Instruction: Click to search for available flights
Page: home
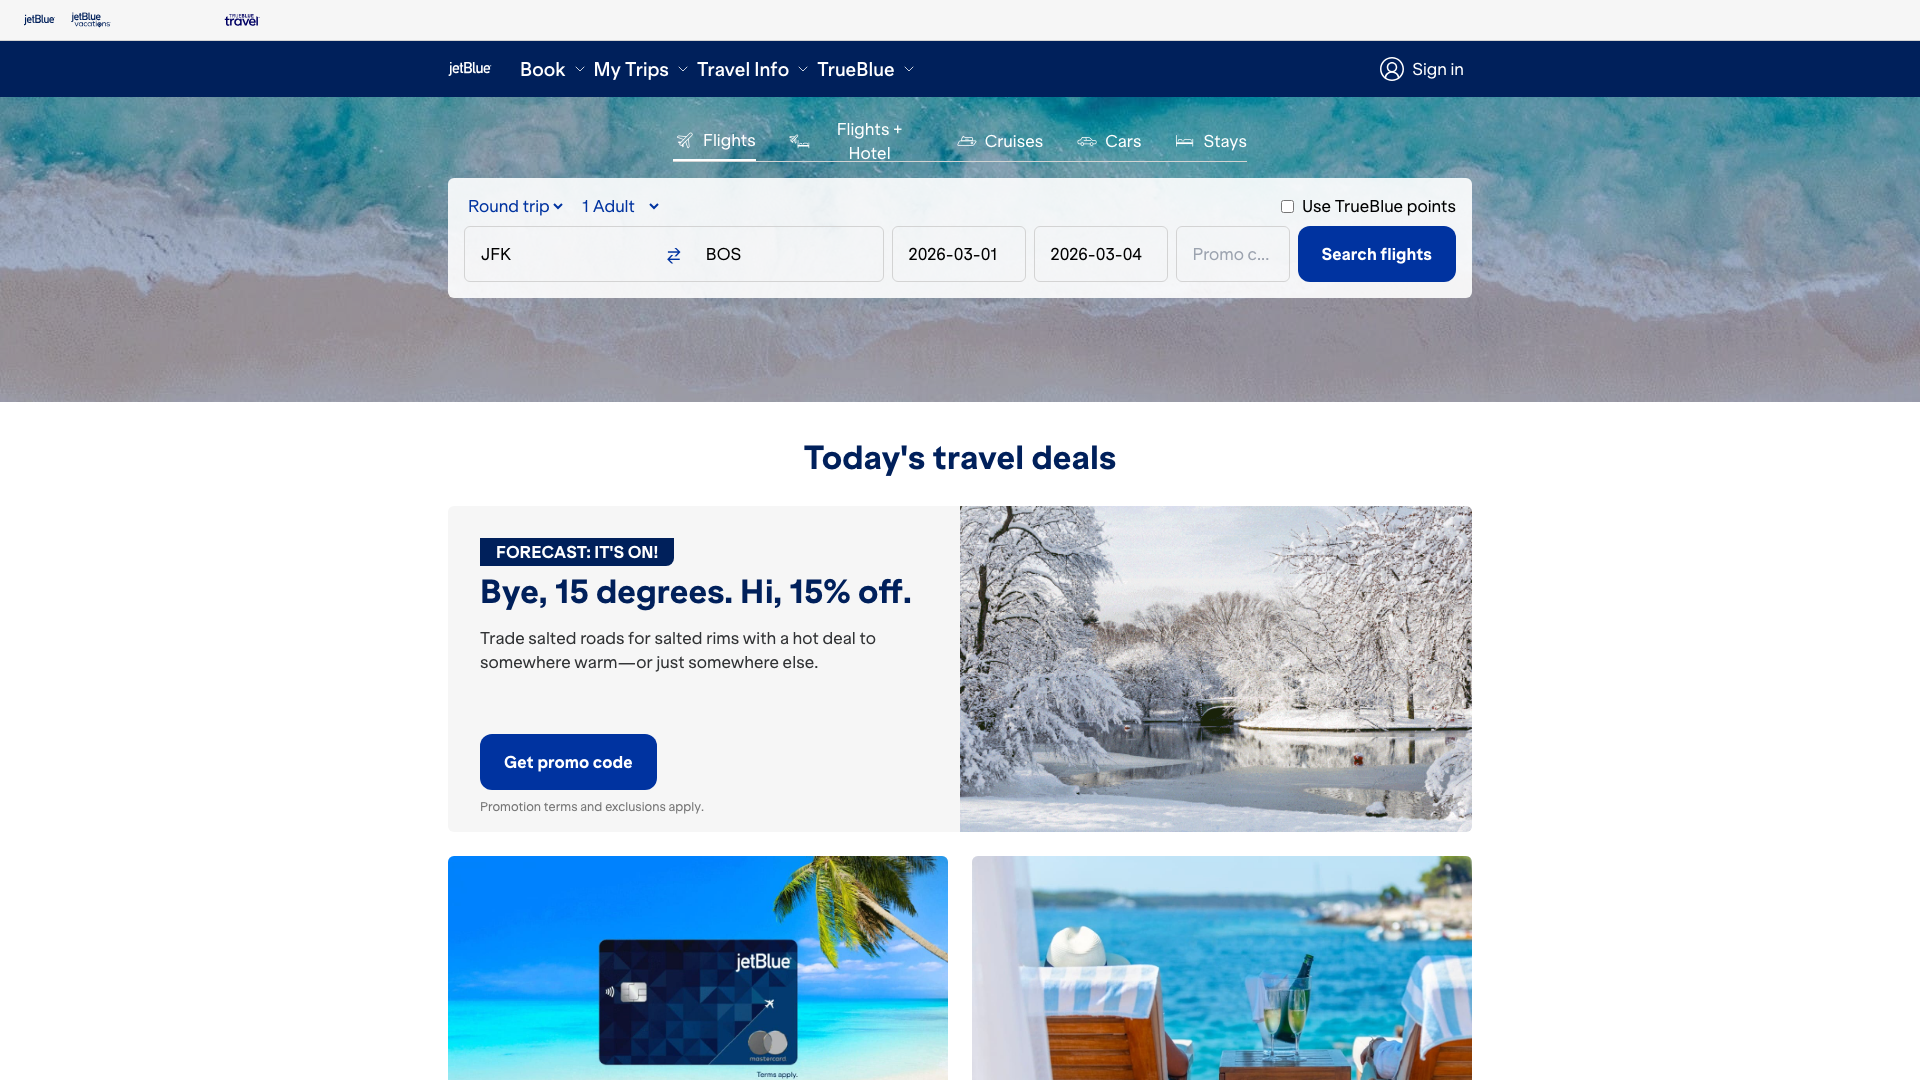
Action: click